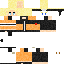
A female human skin with pale skin, wearing blonde long hair dressed in a blue hoodie and black shorts, featuring a closed mouth.